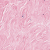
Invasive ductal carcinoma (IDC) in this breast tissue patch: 0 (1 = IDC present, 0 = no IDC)